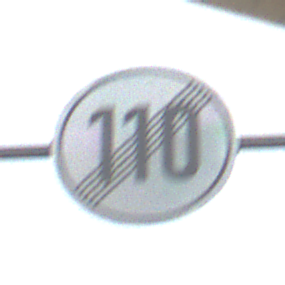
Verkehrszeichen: EndeGeschwindigkeit110
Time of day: Midday
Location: Roofed (Beach)
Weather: Overcast
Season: NotSpecified
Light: Natural